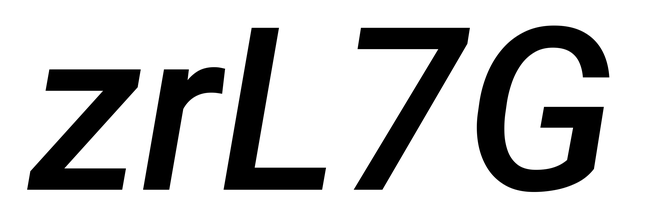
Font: Roboto-Italic_Medium_Italic